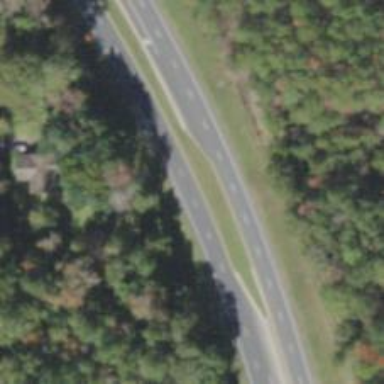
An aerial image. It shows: Abandoned road.